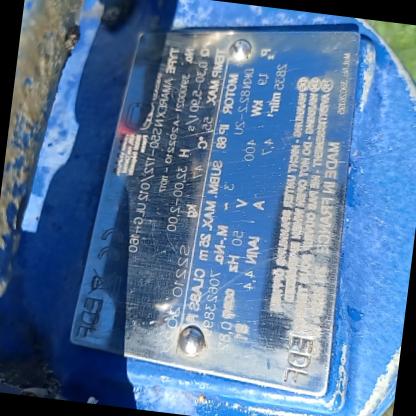
Klasa: tabliczka-znamionowa